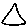
Label: triangle